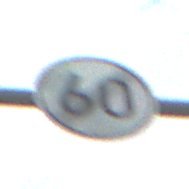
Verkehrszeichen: EndeGeschwindigkeit60
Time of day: MorningAfternoon
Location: Outdoor (Suburban)
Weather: PartlyCloudy
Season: NotSpecified
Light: Natural